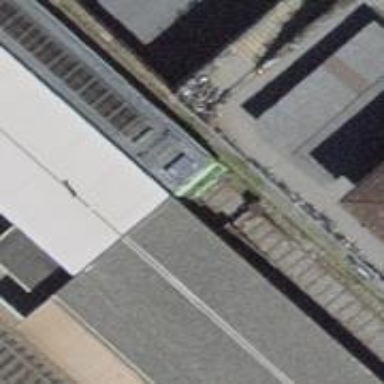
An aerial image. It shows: Railway buffer stop.